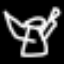
Label: angel